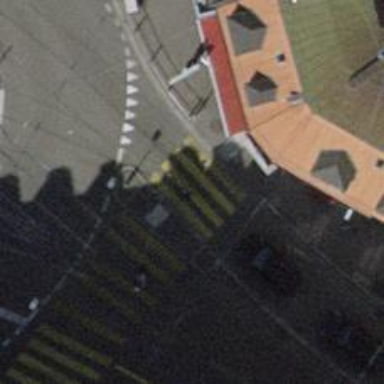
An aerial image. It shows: Uncontrolled zebra crossing with central island. The crossing is marked with zebra stripes.